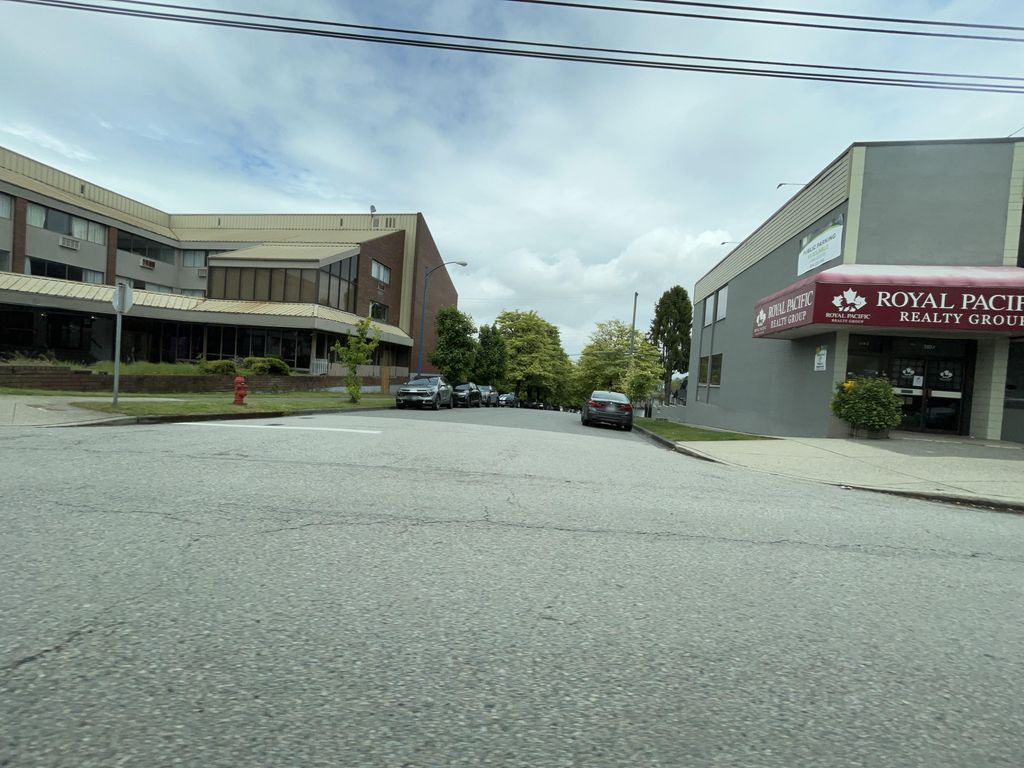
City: vancouver